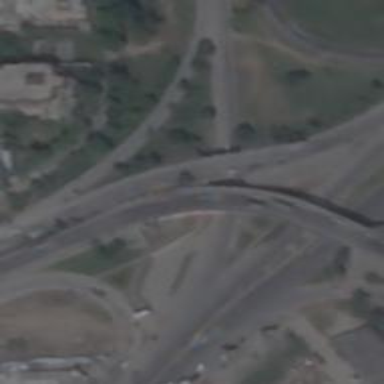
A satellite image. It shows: Bridge along trunk link highway.